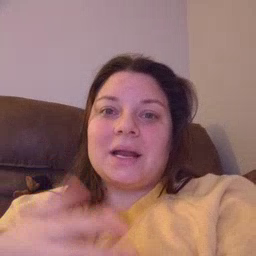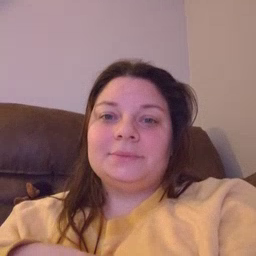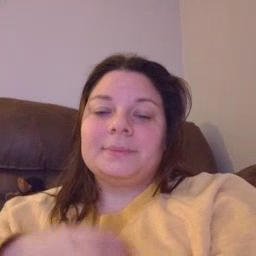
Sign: many